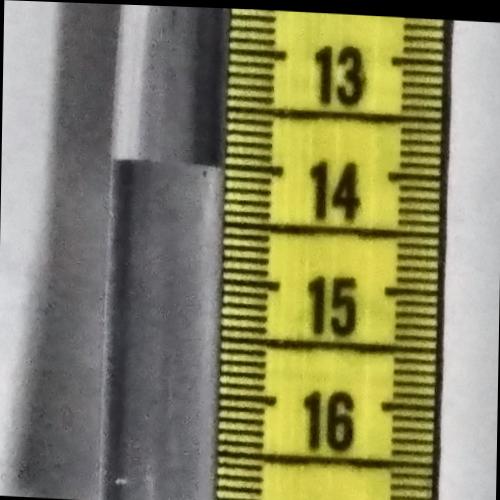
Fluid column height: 14.0 cm